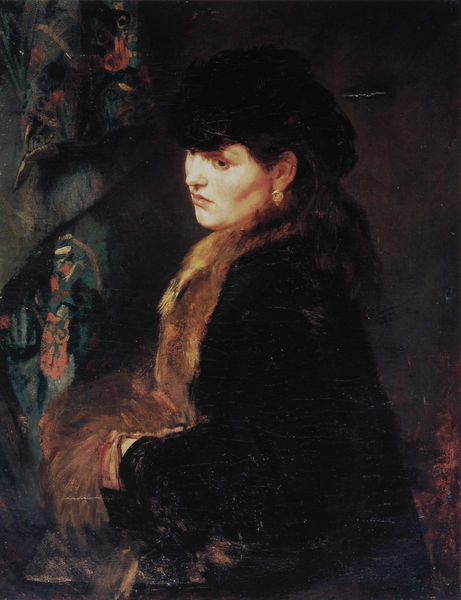
Titel: Dame vor Gobelin
Künstler: Heinrich Wilhelm Trübner
Standort: Heidelberg
Institution: Kurpfälzisches Museum der Stadt Heidelberg
Schlagwörter: blau, dunkel, gemälde, haut, kopf, schatten, weiß, grün, ocker, sitzen, braun, bunt, fenster, frau, frisur, haar, hell, hintergrund, hut, licht, mund, nase, ohr, ohrring, profil, raum, schmuck, schwarz, türkis, zimmer, ölbild, blick, dame, rot, schal, tuch, malerei, muster, ornament, jacke, jung, kappe, mütze, arme, augen, blass, gesicht, inkarnat, kleidung, kragen, pelz, trauer, bildnis, hände, portrait, porträt, vorhang, einsam, sonne, dunkelheit, figur, gold, haare, interieur, mantel, reich, sitzend, stoff, stoffe, ohrringe, theater, lippen, traurig, fell, kopfbedeckung, seitlich, düster, russland, winter, ernst, ornamente, gesenkt, allein, edel, wange, ränge, abgewandt, geld, ohrmuschel, pelzkragen, seitenblick, ausgeleuchtet, beleuchtet, dekors, erleuchtet, fuchs, fuchskragen, goldohrring, goldschmuck, halbfigurig, halbportrait, halbportät, muff, mund nase augen, oberschicht, pelzhut, pelzmantel, renior, theaterränge, tierfell, wintermantel, verloren, gesucht, träumerisch, traurog